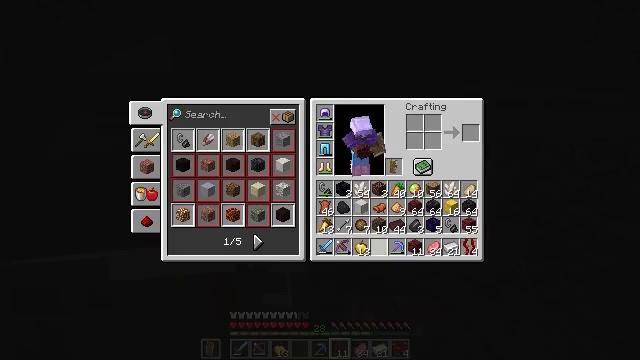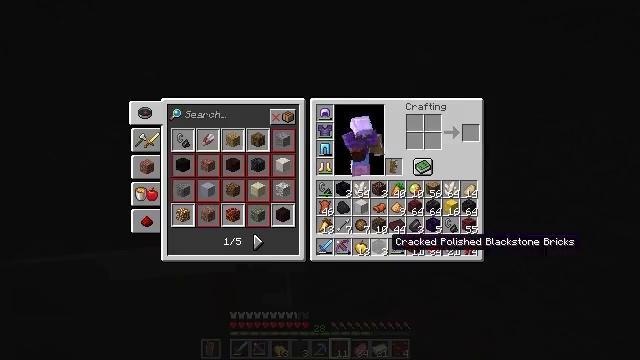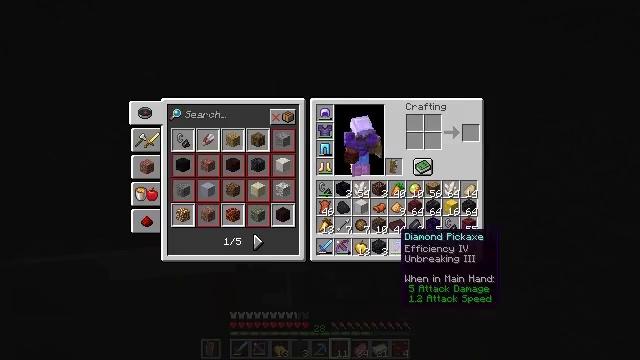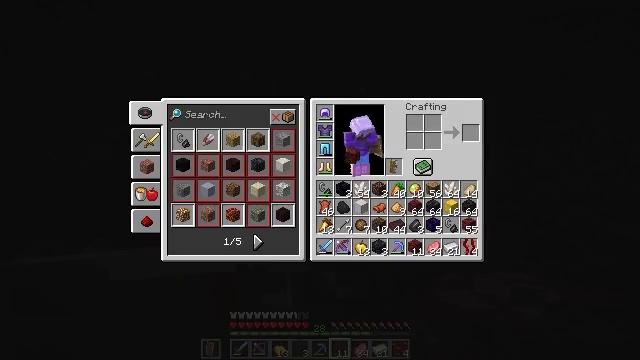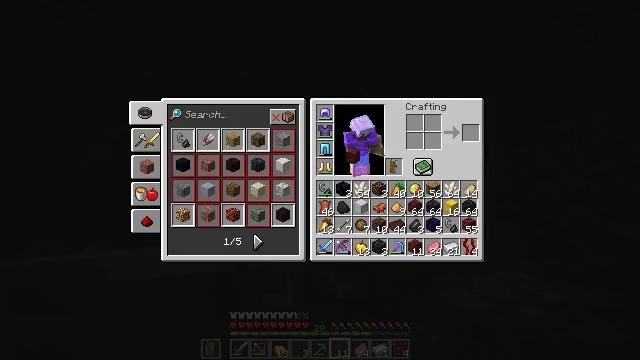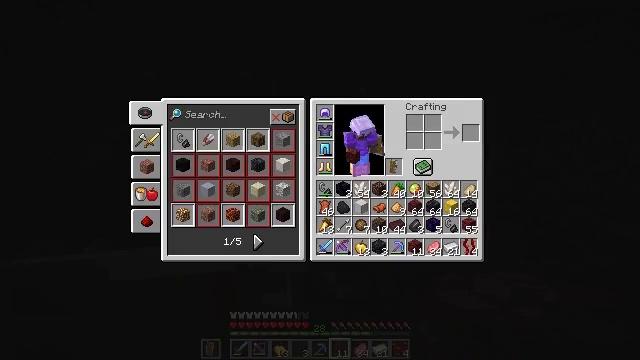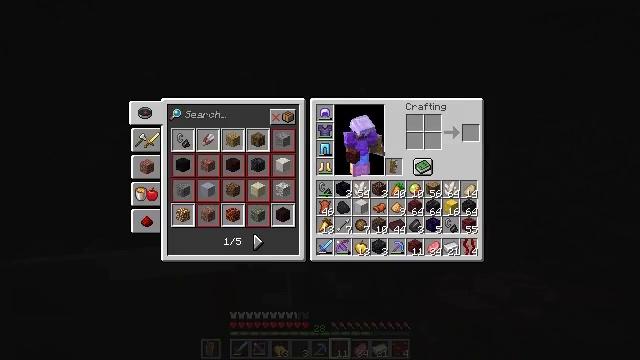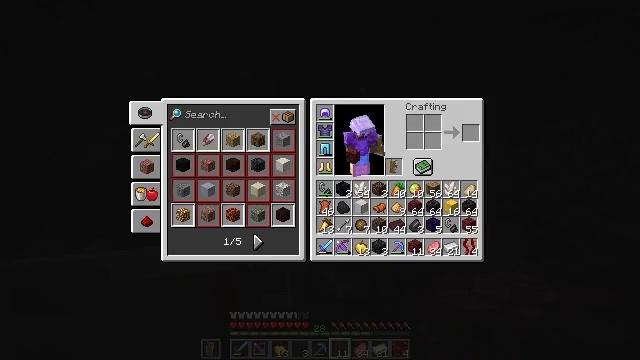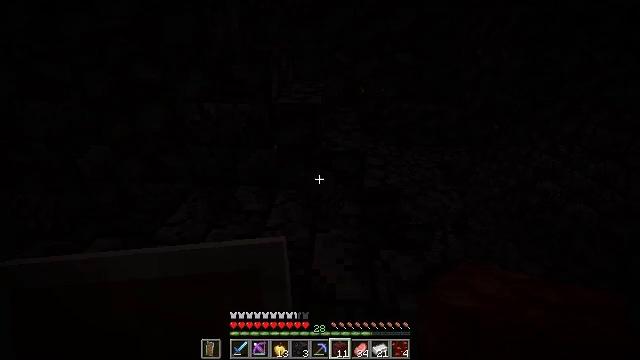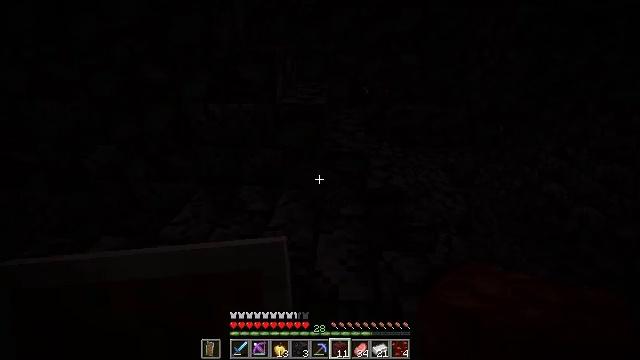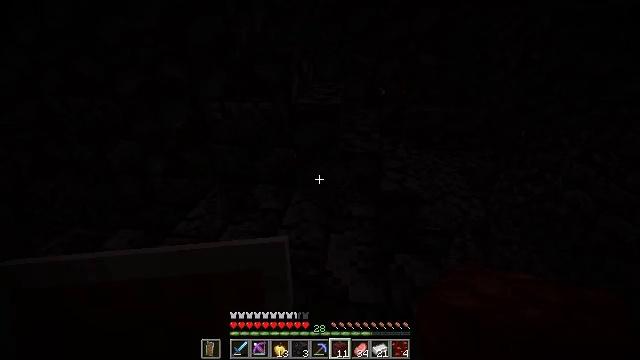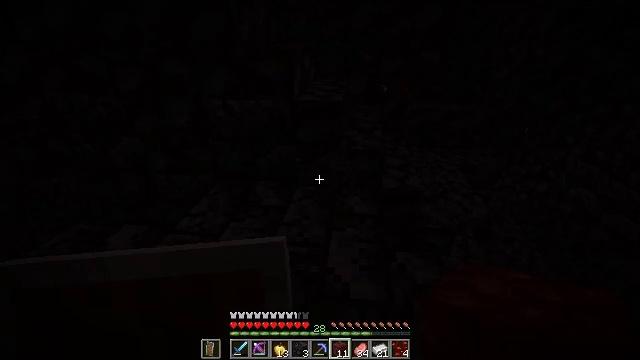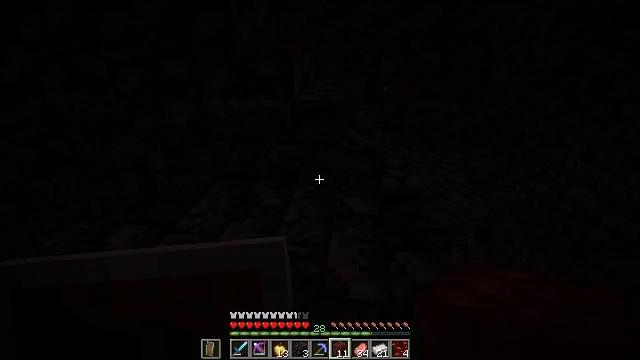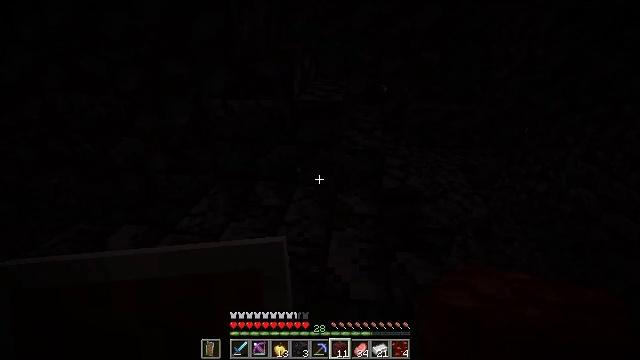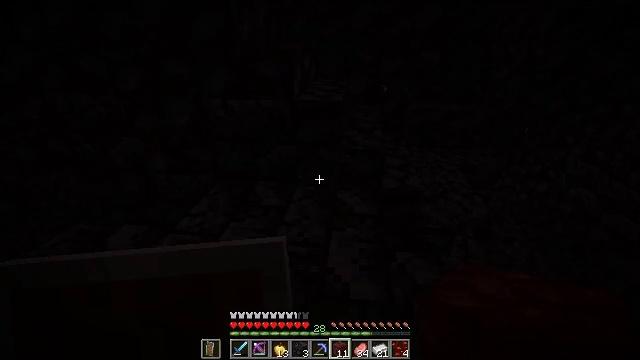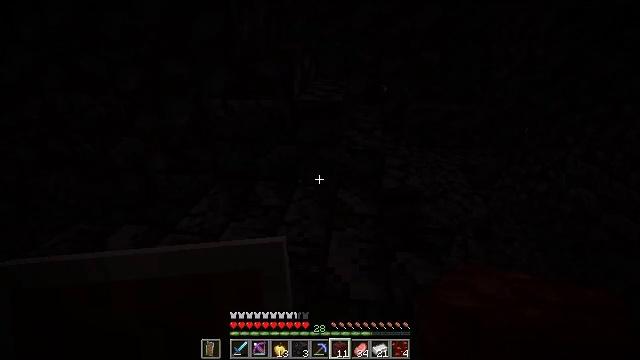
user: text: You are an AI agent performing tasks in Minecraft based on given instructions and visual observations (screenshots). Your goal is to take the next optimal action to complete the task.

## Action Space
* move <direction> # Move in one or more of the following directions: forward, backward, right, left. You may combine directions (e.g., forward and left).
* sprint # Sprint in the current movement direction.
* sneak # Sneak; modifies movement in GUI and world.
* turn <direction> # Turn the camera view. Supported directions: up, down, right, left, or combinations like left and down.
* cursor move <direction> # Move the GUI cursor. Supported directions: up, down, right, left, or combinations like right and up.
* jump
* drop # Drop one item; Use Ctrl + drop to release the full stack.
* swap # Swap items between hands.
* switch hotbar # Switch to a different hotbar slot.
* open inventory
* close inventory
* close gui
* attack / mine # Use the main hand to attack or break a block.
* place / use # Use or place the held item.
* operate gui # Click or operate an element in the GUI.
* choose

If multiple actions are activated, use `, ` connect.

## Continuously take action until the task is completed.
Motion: motion action
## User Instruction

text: Remove a cracked polished blackstone bricks from the inventory.
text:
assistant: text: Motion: open gui
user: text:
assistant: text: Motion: cursor move right
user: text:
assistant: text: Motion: cursor move right and up
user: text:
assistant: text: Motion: no_op
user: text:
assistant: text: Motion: no_op
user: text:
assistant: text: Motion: no_op
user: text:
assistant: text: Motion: no_op
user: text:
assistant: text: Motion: no_op
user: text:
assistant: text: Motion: close gui
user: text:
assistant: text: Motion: turn left
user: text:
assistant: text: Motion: no_op
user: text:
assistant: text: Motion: no_op
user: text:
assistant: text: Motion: no_op
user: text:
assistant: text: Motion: no_op
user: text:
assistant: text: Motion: no_op
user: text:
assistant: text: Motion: no_op
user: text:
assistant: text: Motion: open inventory
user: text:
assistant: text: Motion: open inventory
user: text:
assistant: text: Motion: cursor move right and down
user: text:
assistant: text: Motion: sprint, cursor move right and down
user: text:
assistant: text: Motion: sprint, cursor move right and down
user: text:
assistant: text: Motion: sprint
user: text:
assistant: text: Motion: sprint
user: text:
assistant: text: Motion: sprint
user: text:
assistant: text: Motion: sprint, cursor move right and down
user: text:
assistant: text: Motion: sprint
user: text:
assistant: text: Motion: sprint
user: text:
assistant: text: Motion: sprint
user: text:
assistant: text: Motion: sprint
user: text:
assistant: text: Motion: sprint